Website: home-depot
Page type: delivery-shipping
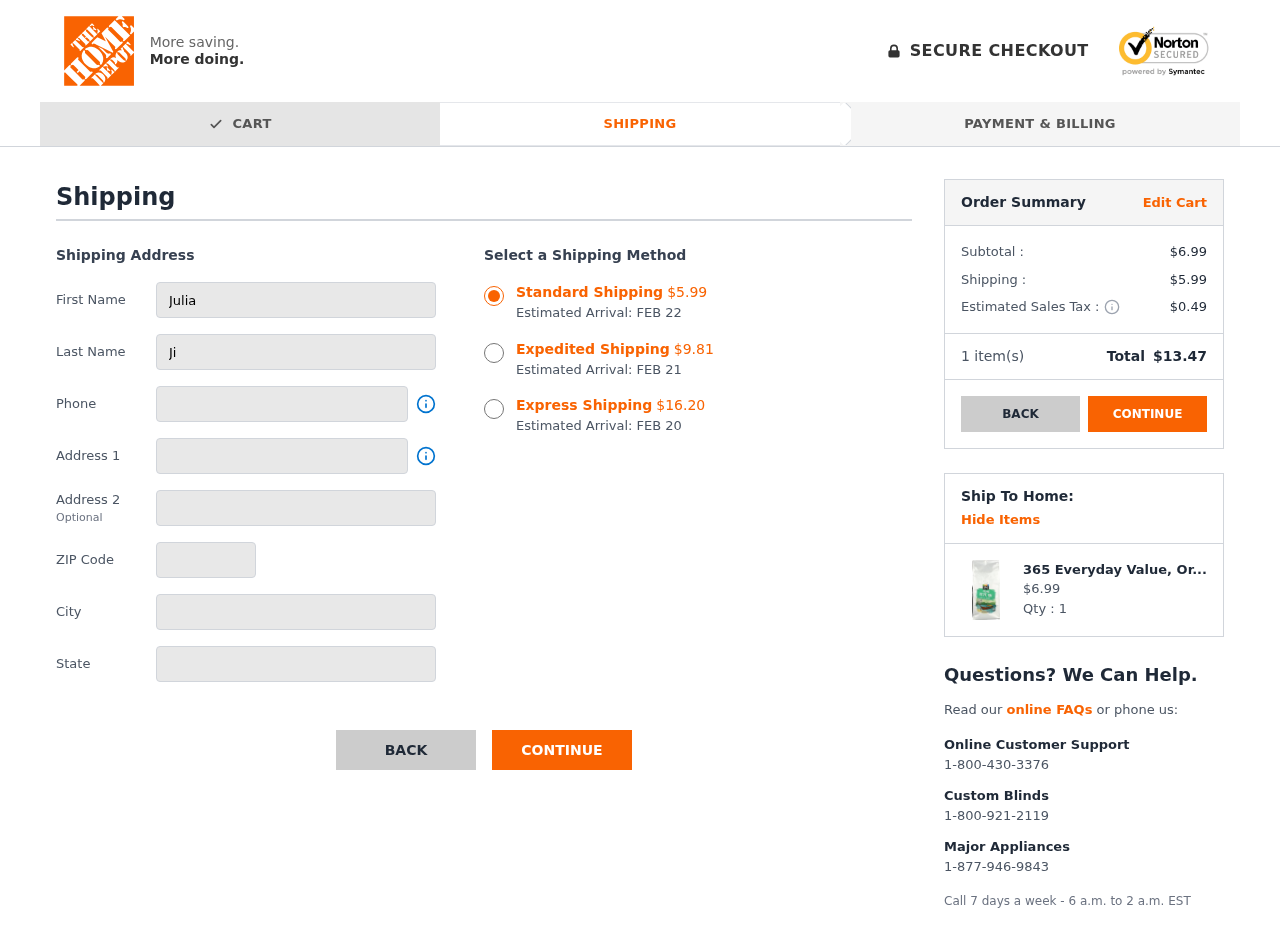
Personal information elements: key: PII_CITY
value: North Adam
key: PII_FIRSTNAME
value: Julia
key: PII_LASTNAME
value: Jimenez
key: PII_PHONE
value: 8196193217
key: PII_POSTCODE
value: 35921
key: PII_STATE
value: Oklahoma
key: PII_STREET
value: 515 Clark Flats Apt. 503
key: PII_STREET2
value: Apt. 559
Product elements: key: PRODUCT1_NAME
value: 365 Everyday Value, Organic Pacific Rim Coffee, 10 oz
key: PRODUCT1_PRICE
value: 6.99
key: PRODUCT1_QUANTITY
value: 1
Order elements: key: ORDER_SHIPPING_COST_STANDARD
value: $5.99
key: ORDER_DELIVERY_DATE
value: FEB 22
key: ORDER_SHIPPING_COST_EXPEDITED
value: $9.81
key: ORDER_DELIVERY_DATE_EXPEDITED
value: FEB 21
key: ORDER_SHIPPING_COST_EXPRESS
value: $16.20
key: ORDER_DELIVERY_DATE_EXPRESS
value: FEB 20
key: ORDER_SUBTOTAL
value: $6.99
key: ORDER_SHIPPING_COST
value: $5.99
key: ORDER_TAX
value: $0.49
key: ORDER_NUM_ITEMS
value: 1
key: ORDER_TOTAL
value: $13.47